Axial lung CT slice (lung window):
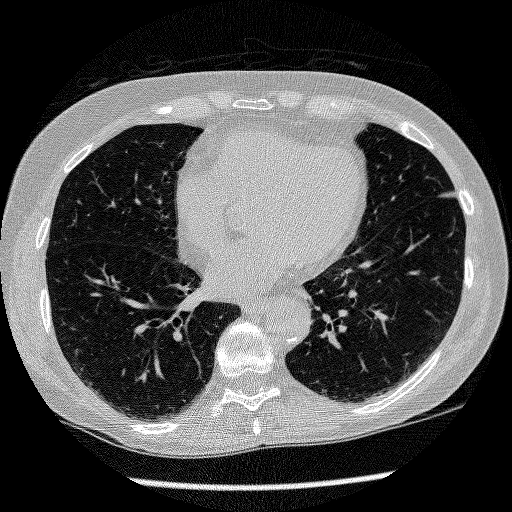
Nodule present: no